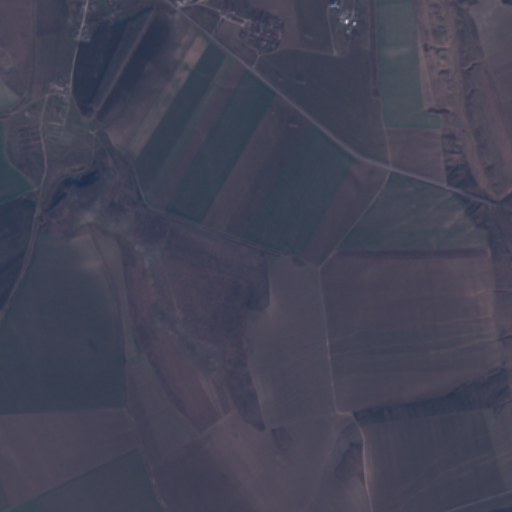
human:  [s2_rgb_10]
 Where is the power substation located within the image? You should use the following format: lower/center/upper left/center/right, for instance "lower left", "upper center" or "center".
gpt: The power substation is located in the upper right of the image.
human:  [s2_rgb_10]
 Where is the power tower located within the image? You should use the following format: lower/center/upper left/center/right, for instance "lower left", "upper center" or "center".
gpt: There is no power tower in the image.